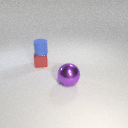
large purple metal sphere in front of small red metal cube